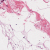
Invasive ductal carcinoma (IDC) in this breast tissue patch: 0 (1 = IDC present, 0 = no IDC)